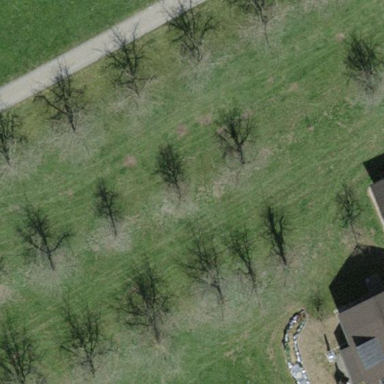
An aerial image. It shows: Orchard.